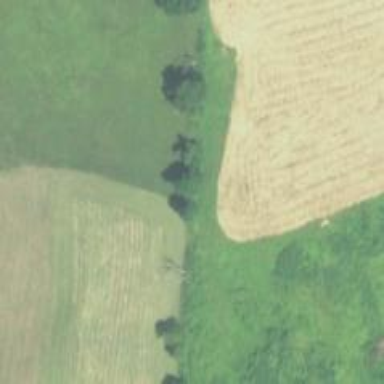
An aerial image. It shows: Row of trees in natural setting.